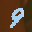
Label: 9